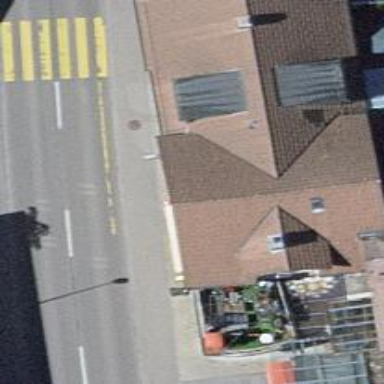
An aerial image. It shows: Pub.